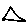
Label: triangle